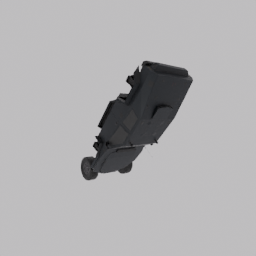
Label: mechanical